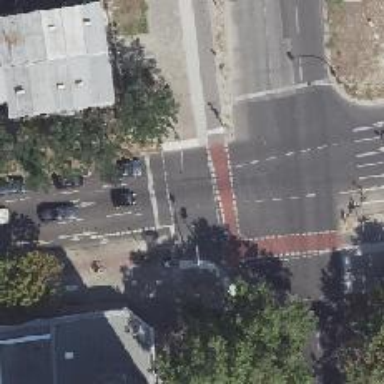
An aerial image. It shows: Asphalt footway with crossing controlled by traffic signals.